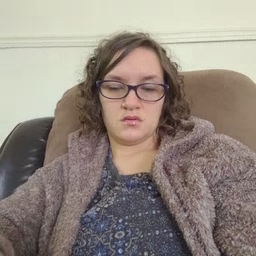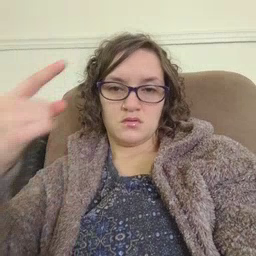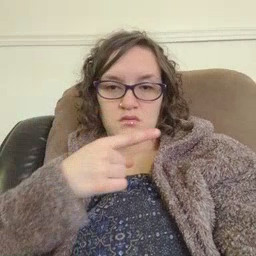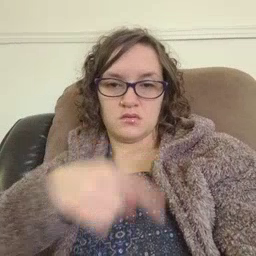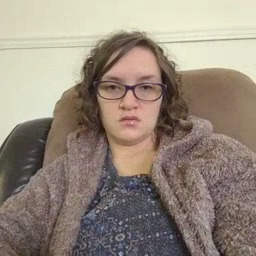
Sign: hesheit